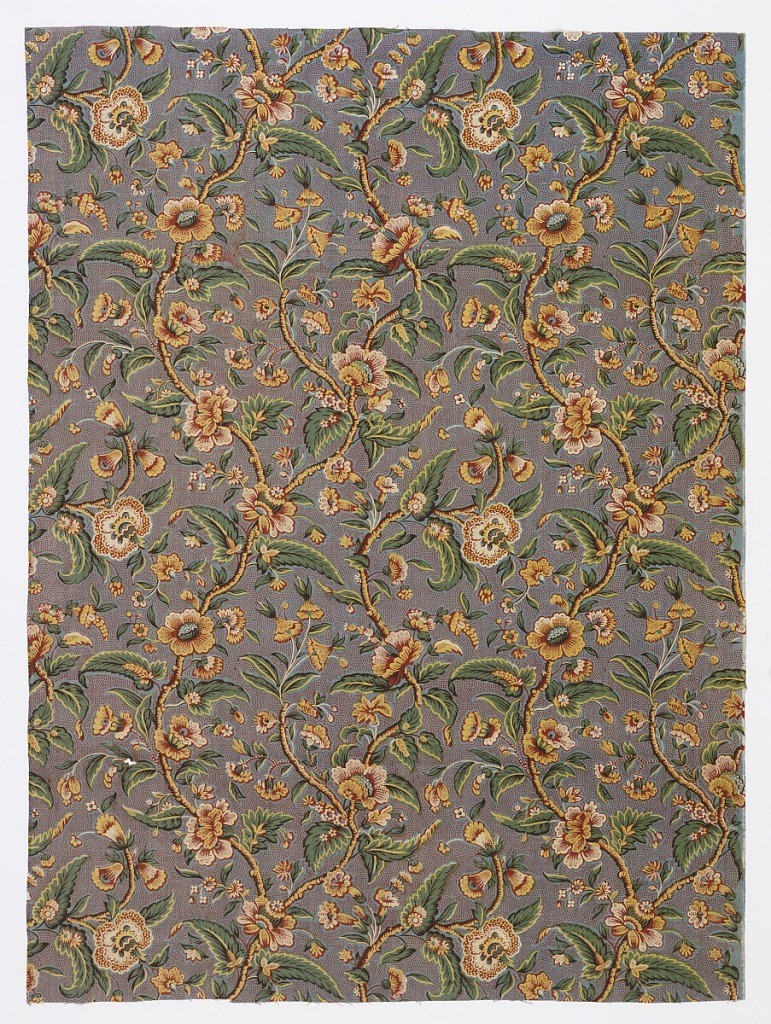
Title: Textile
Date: ca. 1810
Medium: cotton Technique: printed on plain weave
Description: Vertical pattern of continuously curving branches supporting flowers and leaves printed on ivory ground in yellow, red, green, blue, and black on a blue background patterned with red microdots. A complex sequence of printing and dyeing techniques, including resist printing and immersion dyeing were used to create this densely patterned textile.